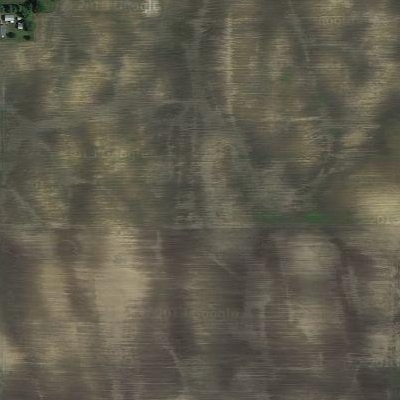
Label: Field